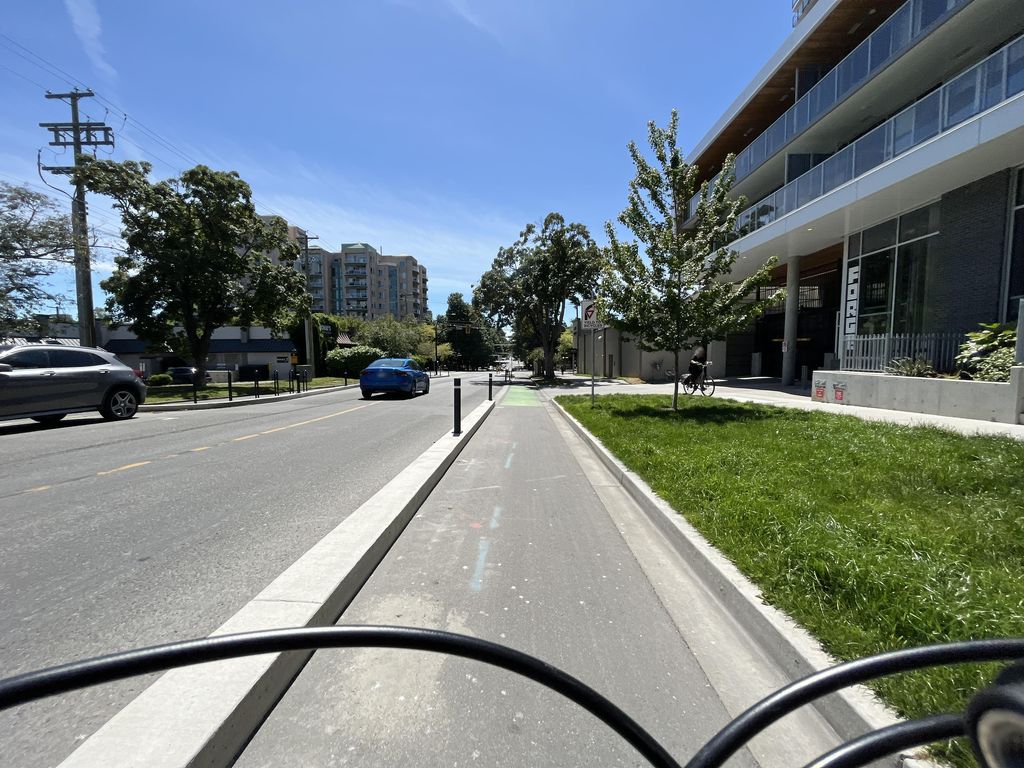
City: victoria